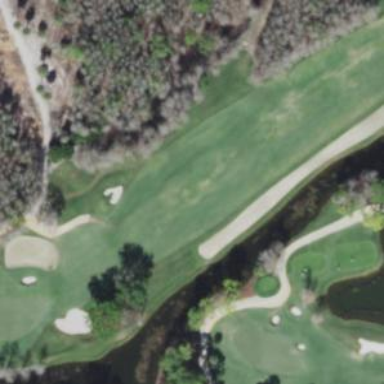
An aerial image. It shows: Grassy area designated as golf fairway.